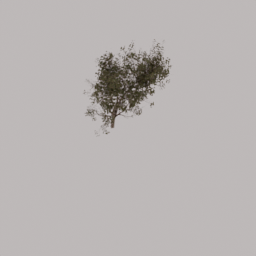
Label: nature